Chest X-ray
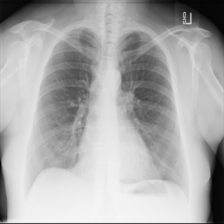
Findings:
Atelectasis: negative
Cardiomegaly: negative
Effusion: negative
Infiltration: negative
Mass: negative
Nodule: negative
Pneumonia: negative
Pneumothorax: negative
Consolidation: negative
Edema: negative
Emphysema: negative
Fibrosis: negative
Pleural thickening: negative
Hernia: negative